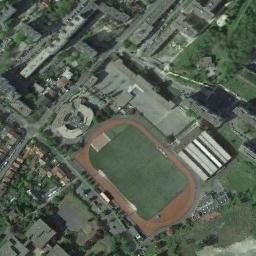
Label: ground_track_field